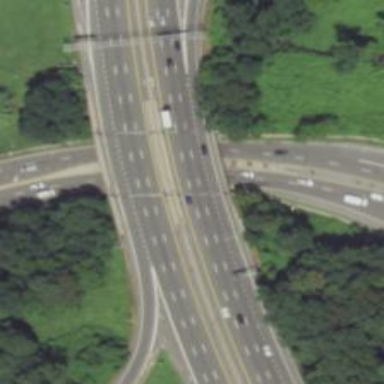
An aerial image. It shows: Motorway junction.